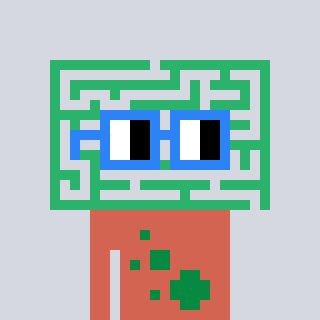
a pixel art character with square blue glasses, a maze-shaped head and a peachy-colored body on a cool background